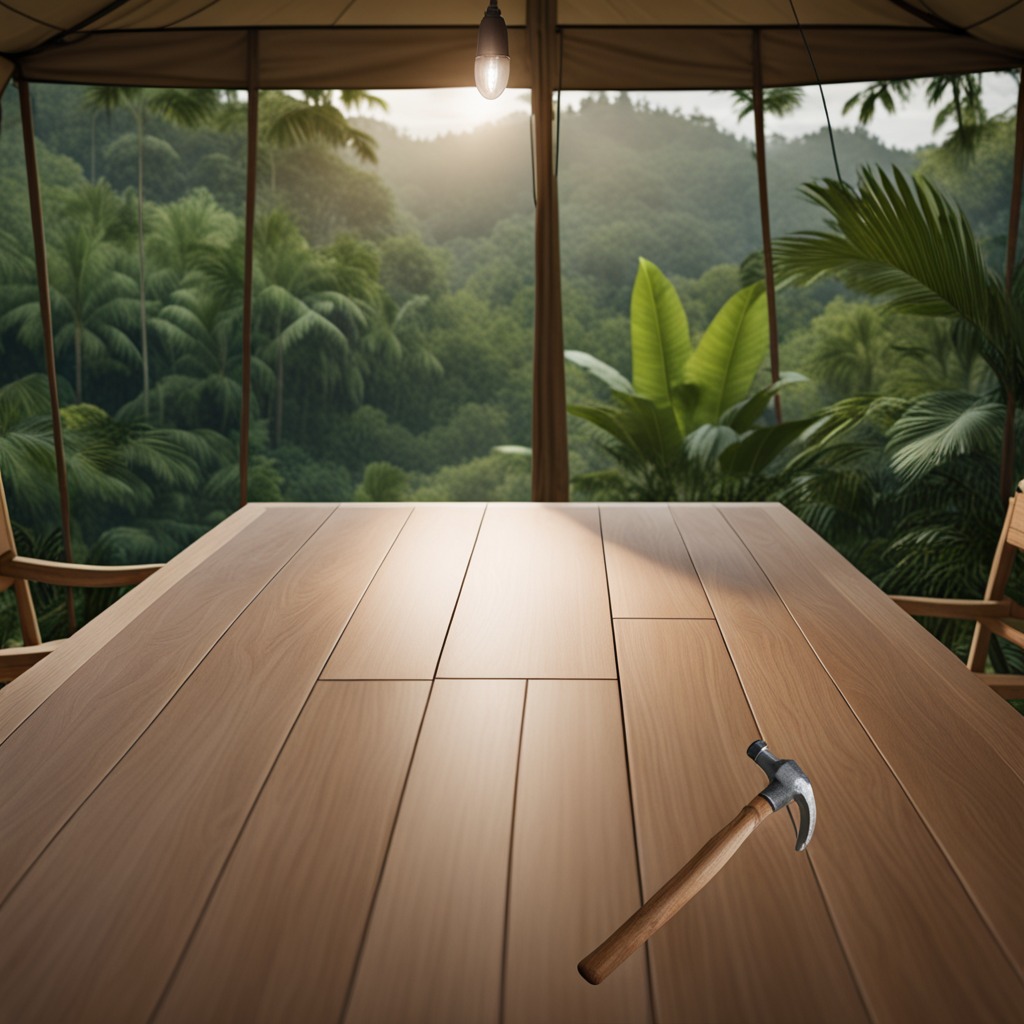
A hammer is lying on a wooden table inside a jungle field workshop tent humid ambient light worn but